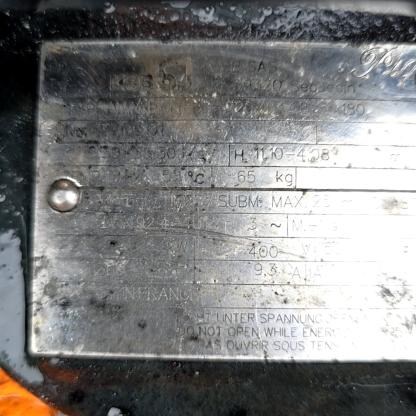
Klasa: tabliczka-znamionowa